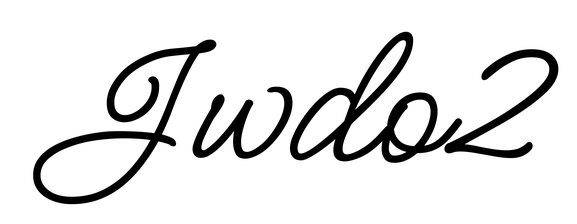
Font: MeowScript-Regular